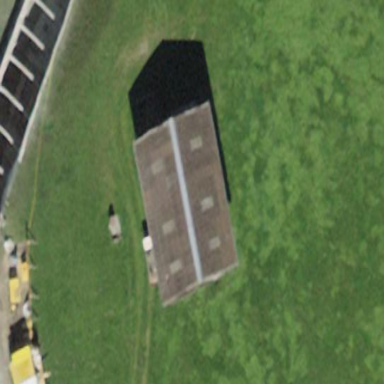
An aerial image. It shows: Gabled cabin with brown exterior. The cabin is used for agricultural purposes and has roof oriented across the building.